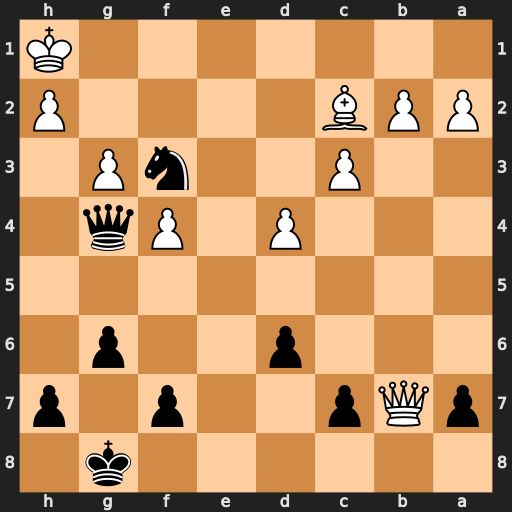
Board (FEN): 6k1/pQp2p1p/3p2p1/8/3P1Pq1/2P2nP1/PPB4P/7K
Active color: b
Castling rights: -
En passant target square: -
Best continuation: Qh5 h4 Qg4 Qa8+ Kg7 Kg2 Ne1+ Kf2 Nxc2